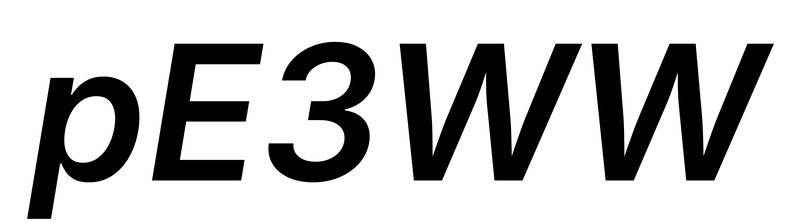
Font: Inter-Italic_SemiBold_Italic